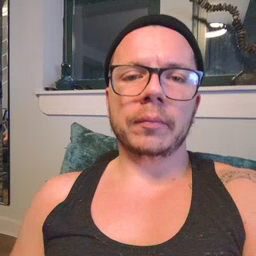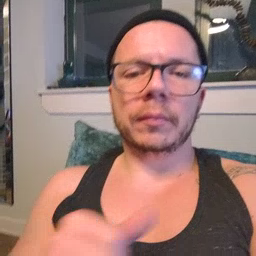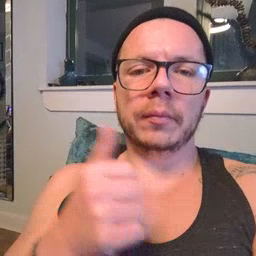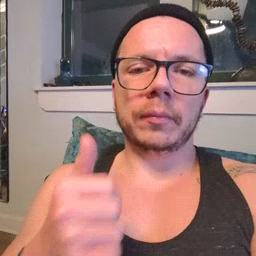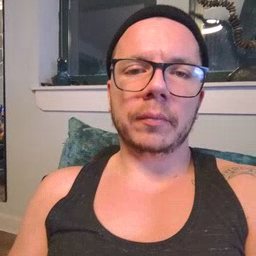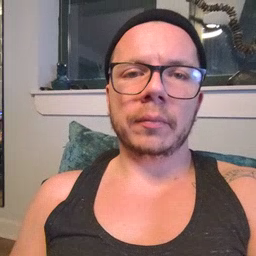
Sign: another